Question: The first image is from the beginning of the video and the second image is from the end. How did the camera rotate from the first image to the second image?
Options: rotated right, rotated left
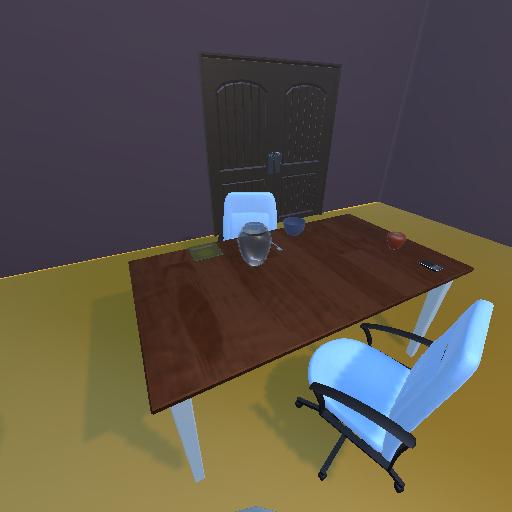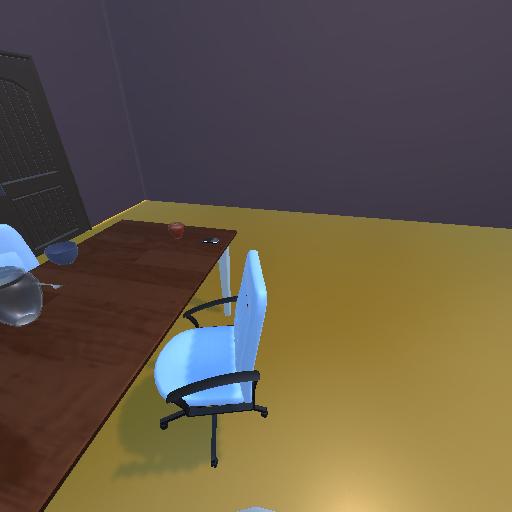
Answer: rotated right